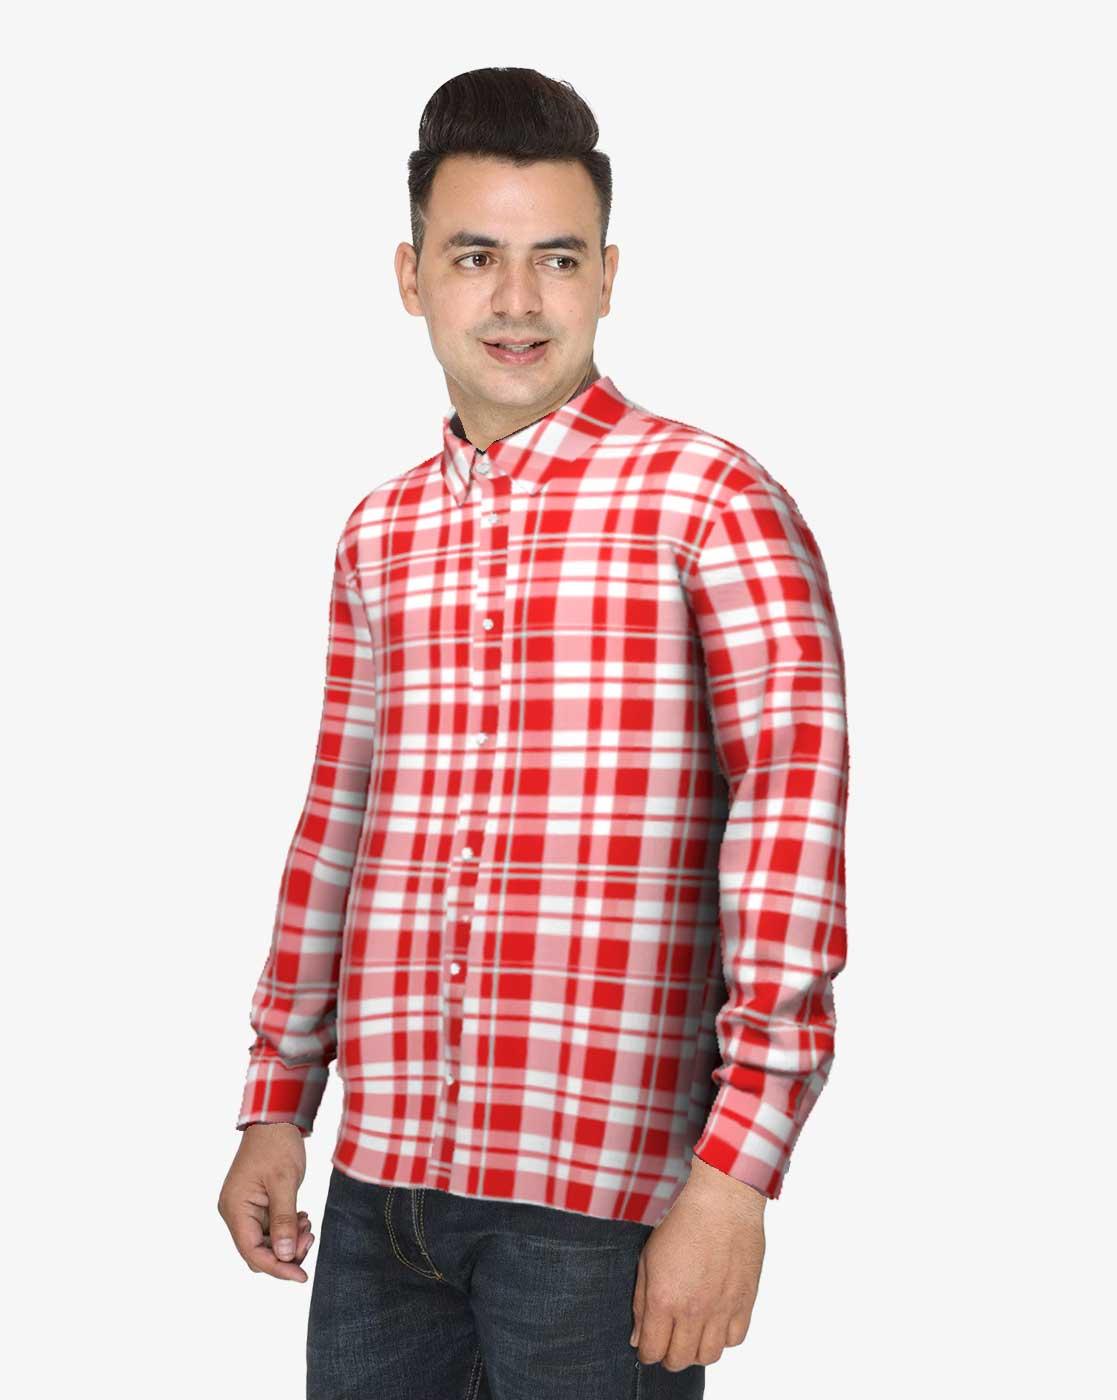
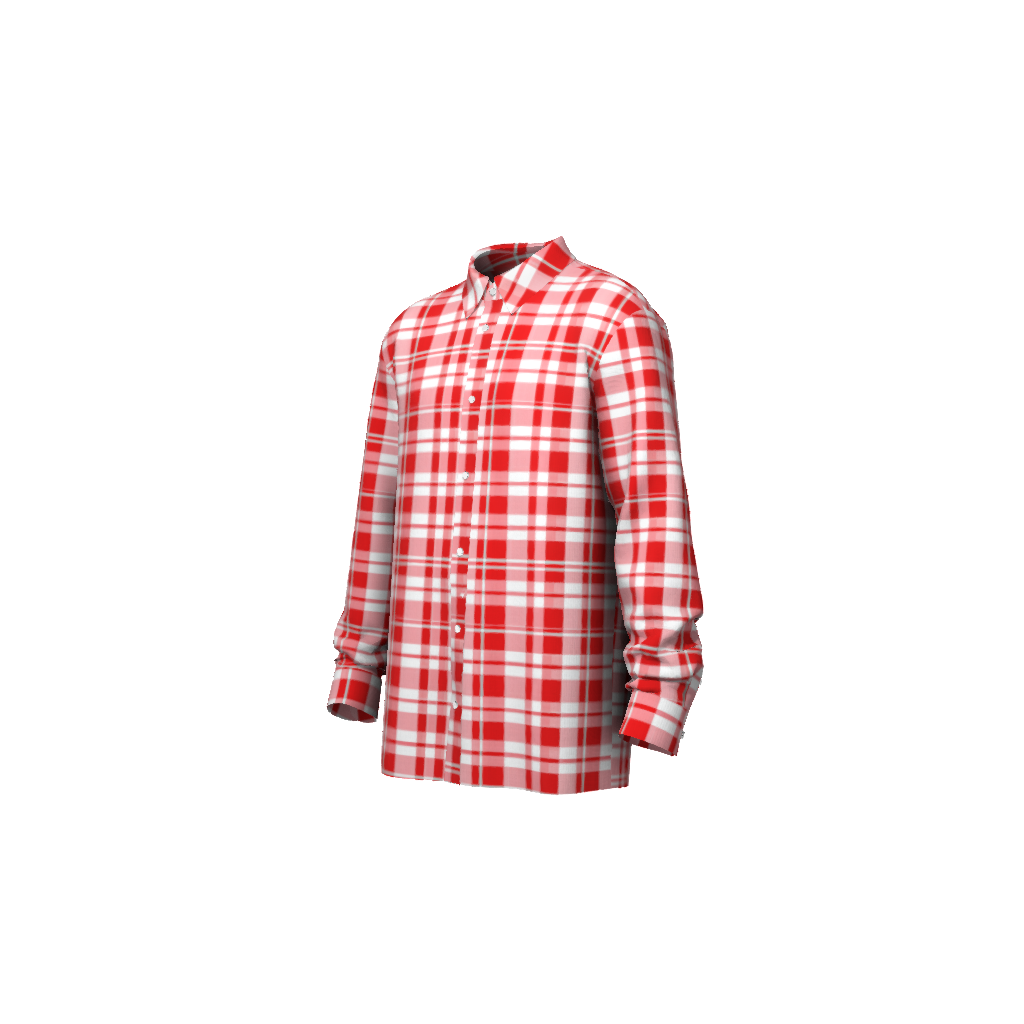
Clothing description: red regular fit plaid button up tee